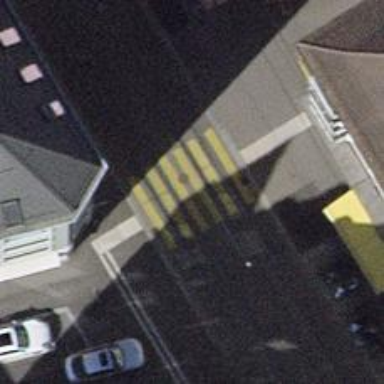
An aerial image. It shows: Uncontrolled zebra crossing on the road.